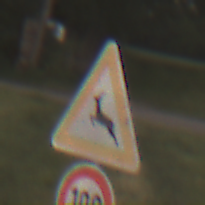
Verkehrszeichen: WildwechselRechts
Zusatzzeichen unten: Geschwindigkeit100
Umgebung: Outdoor, Nature
Tageszeit: SunriseSunset
Wetter: Clear
Licht: Natural
Jahreszeit: NotSpecified
Kontrast: LowContrast